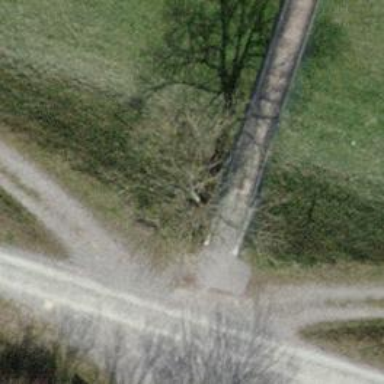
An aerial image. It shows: Guidepost with information.